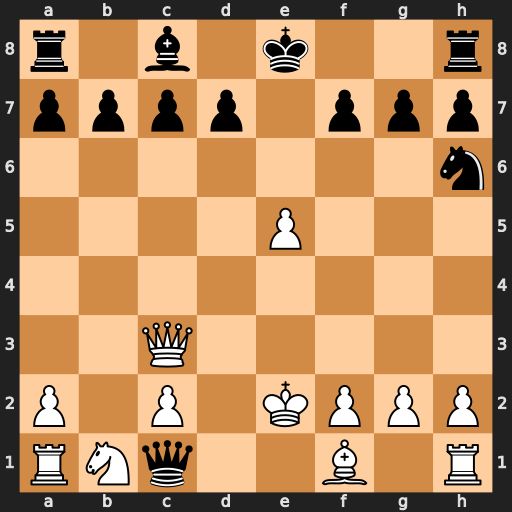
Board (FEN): r1b1k2r/pppp1ppp/7n/4P3/8/2Q5/P1P1KPPP/RNq2B1R
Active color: w
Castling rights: kq
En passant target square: -
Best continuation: Nd2 Qxa1 Qxa1